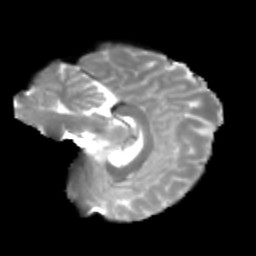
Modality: T2w
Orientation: sagittal
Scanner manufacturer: siemens
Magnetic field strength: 3 T
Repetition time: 4 s
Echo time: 0.0594 s